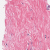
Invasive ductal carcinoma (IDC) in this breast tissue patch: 0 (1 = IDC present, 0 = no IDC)